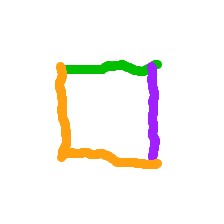
Shape: square